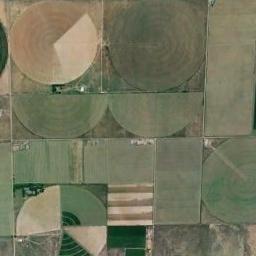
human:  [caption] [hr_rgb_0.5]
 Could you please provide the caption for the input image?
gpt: There are some half of green circle farmland in the bare land .

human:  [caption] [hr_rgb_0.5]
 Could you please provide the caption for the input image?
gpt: Several circular or fan-shaped farmlands with different colors are surrounded by some other shapes of farmlands .

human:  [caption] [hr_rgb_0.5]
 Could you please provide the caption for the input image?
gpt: A few green and tan mixed circular fields with full, Semi and semi-circle shapes .

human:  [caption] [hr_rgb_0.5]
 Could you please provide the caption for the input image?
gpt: More than twenty round farms of the same size are neatly arranged .

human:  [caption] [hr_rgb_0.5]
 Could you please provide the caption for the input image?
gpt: There are several circular farmlands and some rectangle farmlands arranged neatly .